Question: Given the following code, why are the Circle and Rectangle images displaying so far apart?
'''
CGPoint center = ccp(winSize.width/2, winSize.height/2);
[rectangle setPosition:center];
[circle setPosition:ccp(winSize.width/2, winSize.height/2)];
'''
Here is the code used to create the Rectangle:
'''
glEnable(GL_LINE_SMOOTH);
glColor4ub(255, 255, 255, 255);
glLineWidth(2);
CGPoint vertices2[] = { ccp(79,299), ccp(134,299), ccp(134,229), ccp(79,229) };
ccDrawPoly(vertices2, 4, YES);
'''

'''
-(id) init {
if((self = [super init])) {
CGSize winSize = [CCDirector sharedDirector].winSize;
[CCTexture2D setDefaultAlphaPixelFormat:kCCTexture2DPixelFormat_RGB565];
background = [CCSprite spriteWithFile:@"blue-shooting-stars.png"];
background.anchorPoint = ccp(0,0);
[CCTexture2D setDefaultAlphaPixelFormat:kCCTexture2DPixelFormat_Default];
Circle *circle = [[Circle alloc] init];
[circle setPosition:ccp(winSize.width/2.0f, winSize.height/2.0f)];
CGPoint center = ccp(winSize.width/2.0f, winSize.height/2.0f);
Rectangle *rectangle = [[Rectangle alloc] init];
[rectangle setPosition:center];
[self addChild:circle];
[self addChild:rectangle];
}
return self;
'''
}
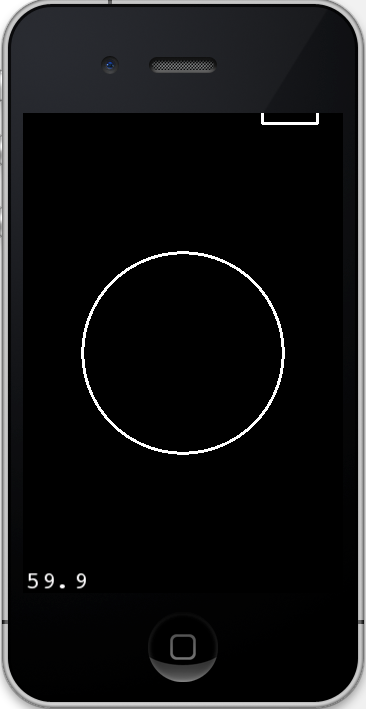
Answer: You set position for your rectangle to the center of the screen. Then you draw first vertice with coordinates (79.f, 299.f). So it draws in the right-top corner. Because it draws relative to the Rectangle's instance position.